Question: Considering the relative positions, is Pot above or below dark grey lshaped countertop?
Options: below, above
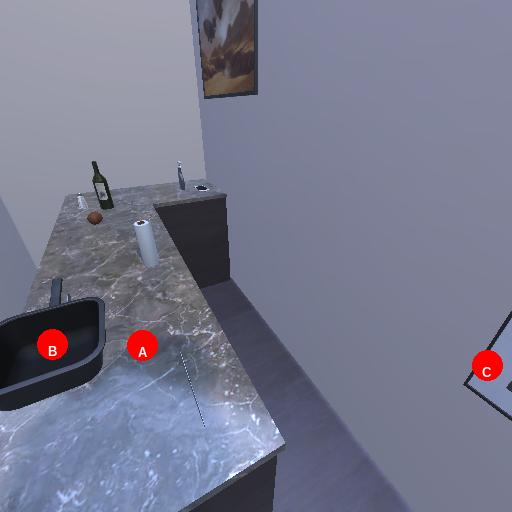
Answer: below